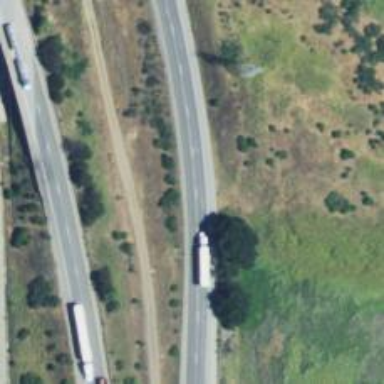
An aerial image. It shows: Expressway with asphalt surface classified as trunk highway.